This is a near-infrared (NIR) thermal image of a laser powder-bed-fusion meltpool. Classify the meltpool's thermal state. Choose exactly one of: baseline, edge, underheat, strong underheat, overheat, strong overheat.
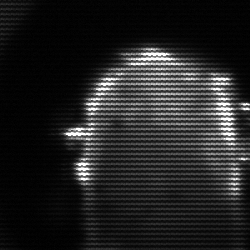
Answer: baseline